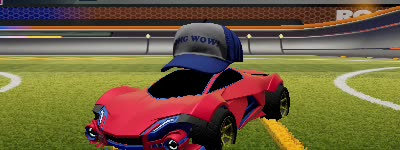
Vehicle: werewolf